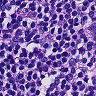
Metastatic tissue present: no